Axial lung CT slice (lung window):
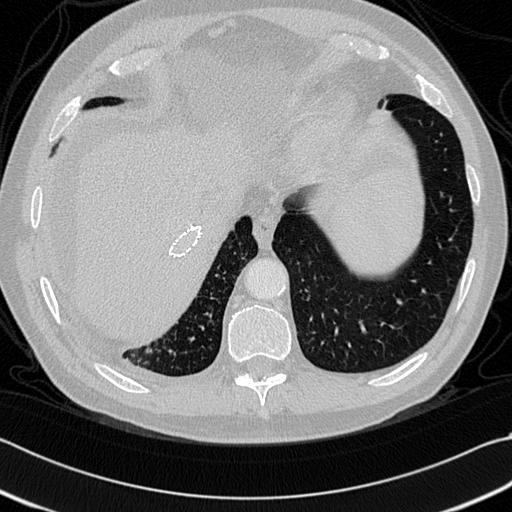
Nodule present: no